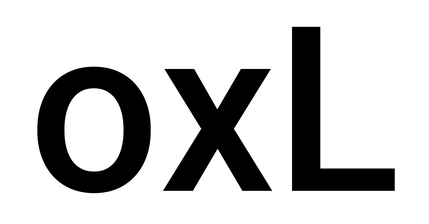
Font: Roboto_Medium